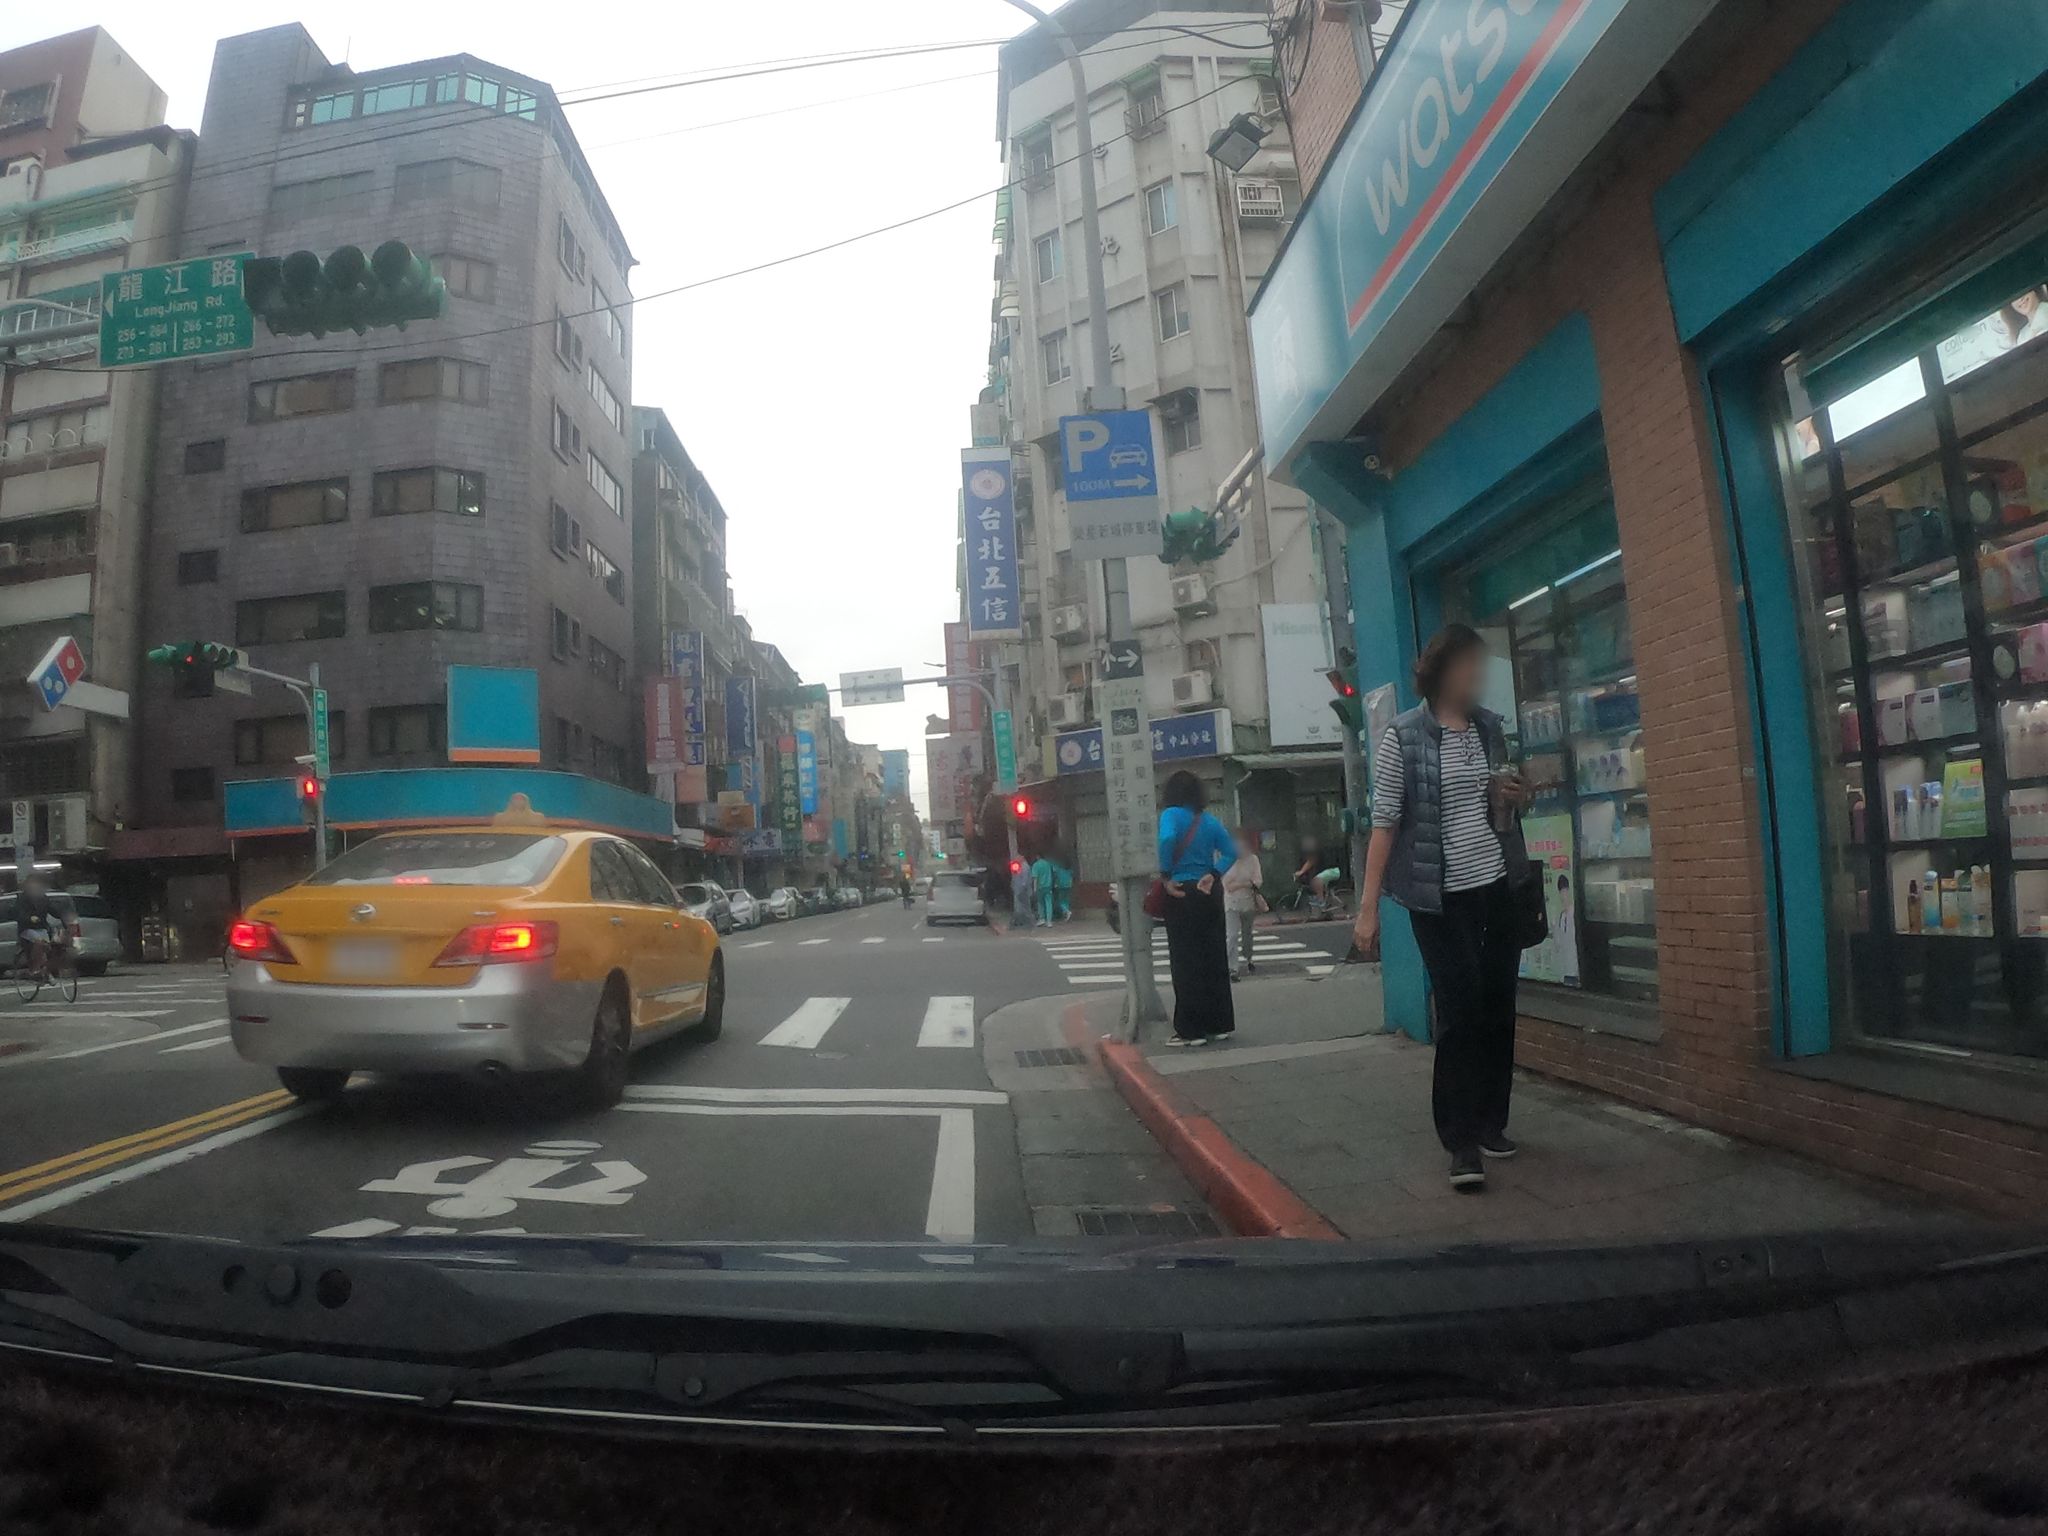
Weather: clear
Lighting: day
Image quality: good
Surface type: driving surface
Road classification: footway
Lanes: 6
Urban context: urban centre
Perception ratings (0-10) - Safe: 6.04, Lively: 7.01, Beautiful: 4.32, Boring: 0.2, Depressing: 3.74, Wealthy: 5.61